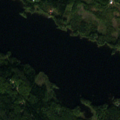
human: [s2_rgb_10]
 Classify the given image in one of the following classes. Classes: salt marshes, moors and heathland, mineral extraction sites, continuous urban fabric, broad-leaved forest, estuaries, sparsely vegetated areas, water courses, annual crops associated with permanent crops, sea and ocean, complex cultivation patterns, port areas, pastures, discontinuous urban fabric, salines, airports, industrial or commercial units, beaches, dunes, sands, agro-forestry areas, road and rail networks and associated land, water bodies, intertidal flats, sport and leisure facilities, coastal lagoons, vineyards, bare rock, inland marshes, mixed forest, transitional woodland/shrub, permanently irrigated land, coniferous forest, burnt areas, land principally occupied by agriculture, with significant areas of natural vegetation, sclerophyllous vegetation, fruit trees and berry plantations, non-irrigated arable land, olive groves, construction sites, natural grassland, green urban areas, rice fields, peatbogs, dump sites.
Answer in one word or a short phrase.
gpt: broad-leaved forest, coniferous forest, mixed forest, water bodies